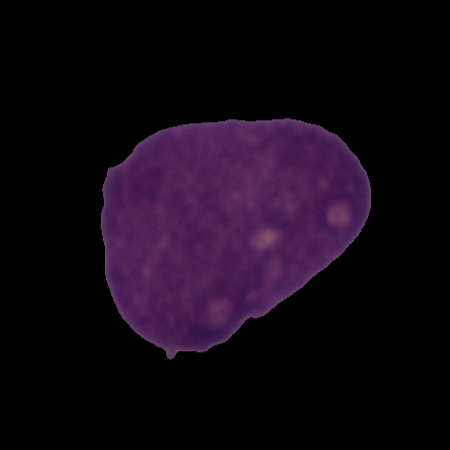
Label: cancer